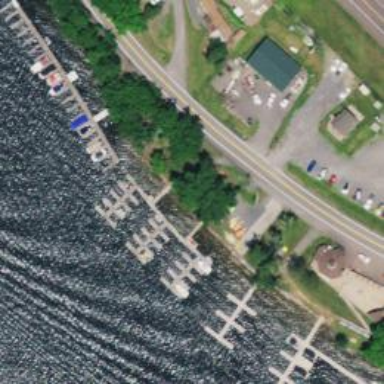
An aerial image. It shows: Dock by the waterway.